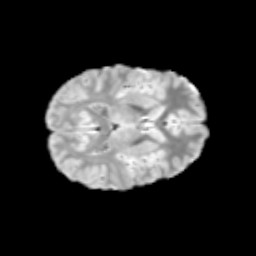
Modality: T2w
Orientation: axial
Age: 12
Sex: male
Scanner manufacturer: siemens
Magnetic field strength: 3 T
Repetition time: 3.8 s
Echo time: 0.07 s